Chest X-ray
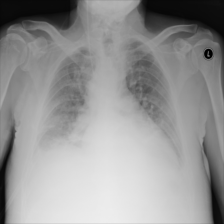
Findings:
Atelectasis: positive
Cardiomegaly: negative
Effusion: positive
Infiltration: negative
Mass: negative
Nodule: negative
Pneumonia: negative
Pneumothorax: negative
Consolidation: negative
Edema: negative
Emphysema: negative
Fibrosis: negative
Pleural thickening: negative
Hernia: negative